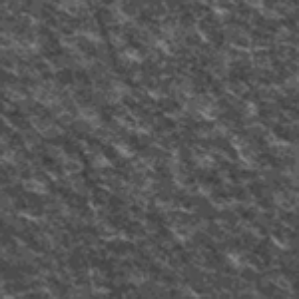
Label: frost